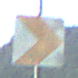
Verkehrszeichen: RichtungstafelnInKurvenKleinLinks
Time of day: SunriseSunset
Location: Outdoor (Nature)
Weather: PartlyCloudy
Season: NotSpecified
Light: Natural